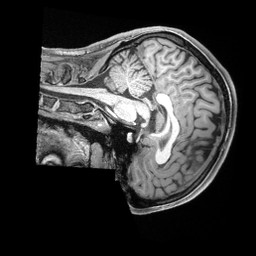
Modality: T1w
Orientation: sagittal
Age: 25
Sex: female
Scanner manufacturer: siemens
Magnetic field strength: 3 T
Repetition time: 2.4 s
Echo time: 0.00226 s